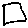
Label: square